Interaction volume radius: 10 \u00c5
Interaction volume height: 15 \u00c5
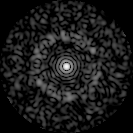
Disorder parameter: 0.8489